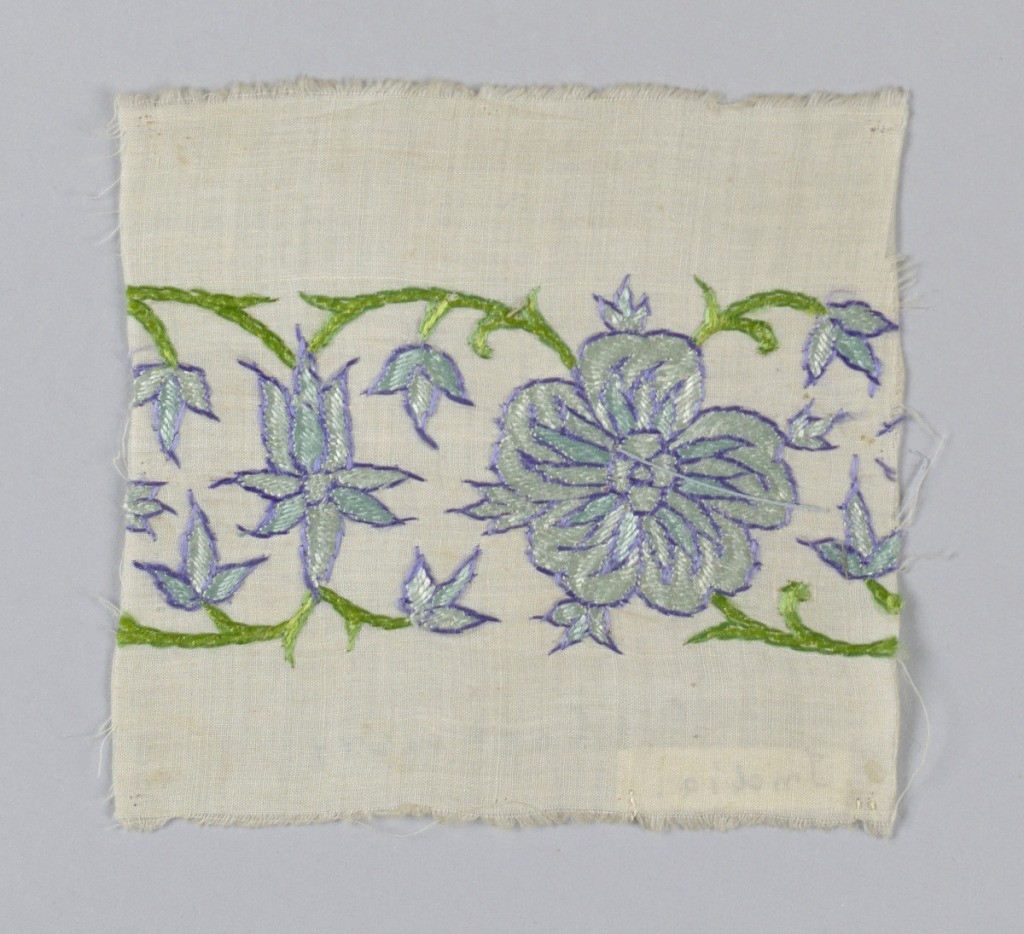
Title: Fragment
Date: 19th century
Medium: cotton Technique: satin and stem stitch embroidery on plain weave
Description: White muslin with band of embroidery in a  floral design of blue, green and purple.